Aerial crown-view tile of a tropical tree (Barro Colorado Island, Panama), acquired 20250715:
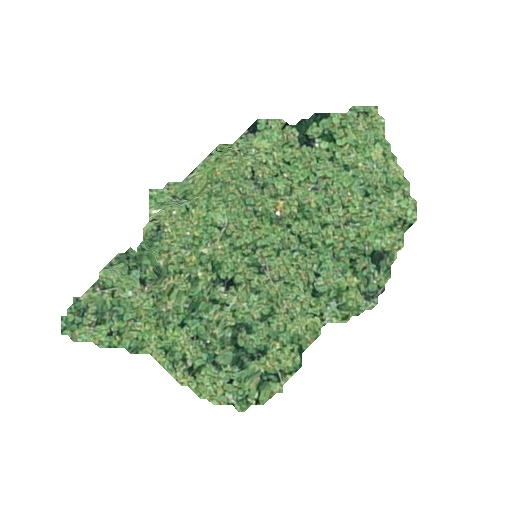
Species: Ochroma pyramidale
GBIF accepted scientific name: Ochroma pyramidale
Crown area: 93.0 m²